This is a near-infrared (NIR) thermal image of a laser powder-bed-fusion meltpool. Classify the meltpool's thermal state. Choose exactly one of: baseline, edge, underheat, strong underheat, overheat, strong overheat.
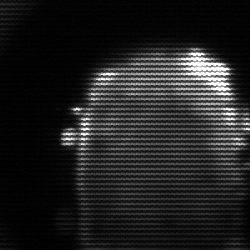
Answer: baseline